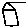
Label: house